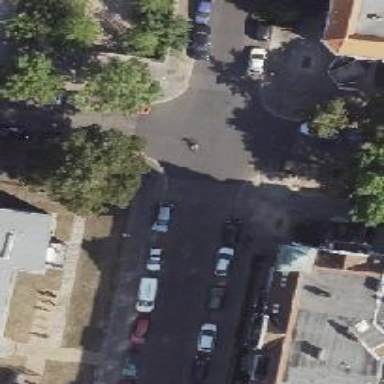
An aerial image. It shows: Unmarked crossing on footway.